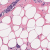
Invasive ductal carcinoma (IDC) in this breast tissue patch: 0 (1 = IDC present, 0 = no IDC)